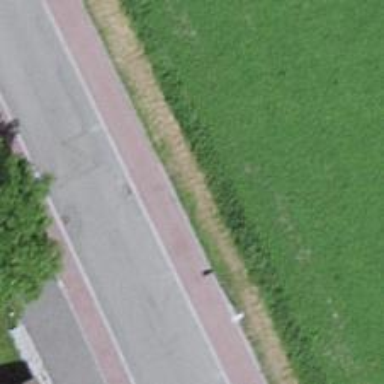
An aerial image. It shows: Bus stop along the road.